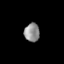
Tissue: skin
Cell type: Epithelial cells
Senescence score: 0.8055
Nuclear area (px): 277
Mean DAPI intensity: 143.592